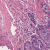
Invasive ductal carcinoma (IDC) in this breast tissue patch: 1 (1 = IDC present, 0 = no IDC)